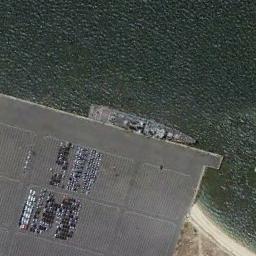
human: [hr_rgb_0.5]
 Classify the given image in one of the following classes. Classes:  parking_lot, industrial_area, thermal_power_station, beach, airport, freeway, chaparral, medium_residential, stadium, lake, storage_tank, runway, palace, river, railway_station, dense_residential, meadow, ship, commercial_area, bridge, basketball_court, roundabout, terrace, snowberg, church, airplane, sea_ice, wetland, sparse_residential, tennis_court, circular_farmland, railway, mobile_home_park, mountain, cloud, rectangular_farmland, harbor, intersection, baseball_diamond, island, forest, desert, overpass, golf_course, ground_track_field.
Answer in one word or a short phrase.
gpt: ship